Question: I'm trying to make 'UITableViewController' look like following.
(it has picture and several rows for someone's identify.)
I wonder how to make like following programmatically.
How to adjust 'UITableViewCell''s origin.x and width?
How to add a picture at left top?
Please help me.. I will thank you.

'''
- (UITableViewCell *)tableView:(UITableView *)tableView cellForRowAtIndexPath:(NSIndexPath *)indexPath {
UITableViewCell *cell;
cell = [[UITableViewCell alloc] initWithStyle:UITableViewCellStyleDefault reuseIdentifier:SimpleTableIdentifier];
cell.frame = CGRectMake(50, 0, 250, 44) <--- ?????? I think this is wrong way.
return cell;
}
'''
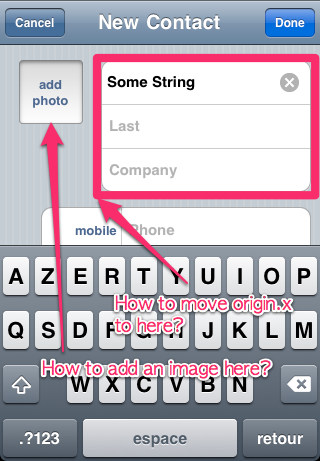
Answer: My best bet is that either there are two static 'UITableViews' inside a 'UIScrollView' or that it's some custom subclass 'UIView' set as 'tableHeaderView' and styled to look as on the picture. If I were to implement it I'd go with the second choice.